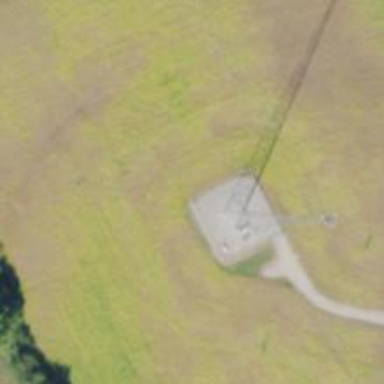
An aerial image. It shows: Mast structure.